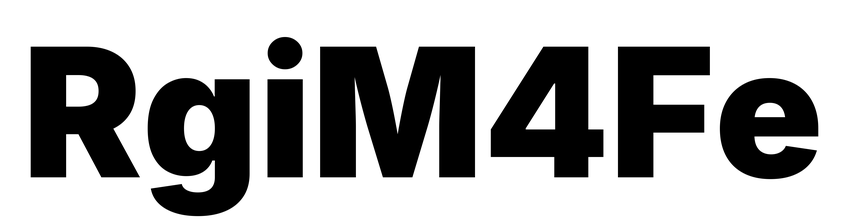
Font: Inter_Black